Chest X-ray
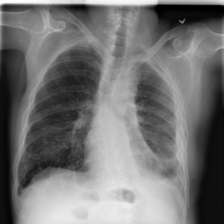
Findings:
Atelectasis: negative
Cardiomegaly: negative
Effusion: negative
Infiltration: positive
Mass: negative
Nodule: negative
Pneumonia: negative
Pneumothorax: positive
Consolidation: negative
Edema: negative
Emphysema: negative
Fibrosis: negative
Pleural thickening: positive
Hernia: negative